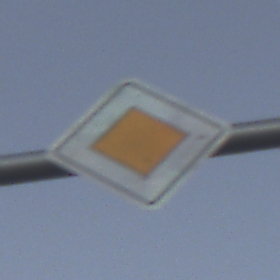
Verkehrszeichen: Vorfahrtsstrasse
Umgebung: Outdoor, Nature
Tageszeit: SunriseSunset
Wetter: PartlyCloudy
Licht: Natural
Jahreszeit: NotSpecified
Kontrast: LowContrast